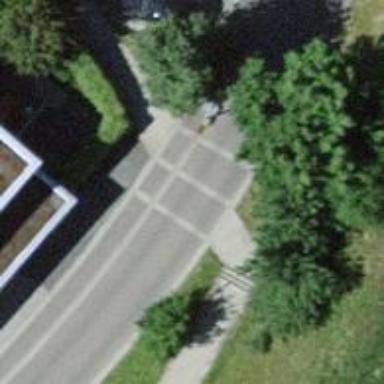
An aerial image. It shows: Kerb serving as barrier.